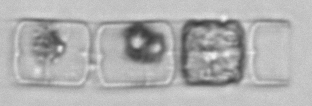
Label: Lauderia_annulata